Interaction volume radius: 5 \u00c5
Interaction volume height: 25 \u00c5
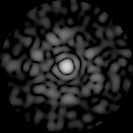
Disorder parameter: 0.8215